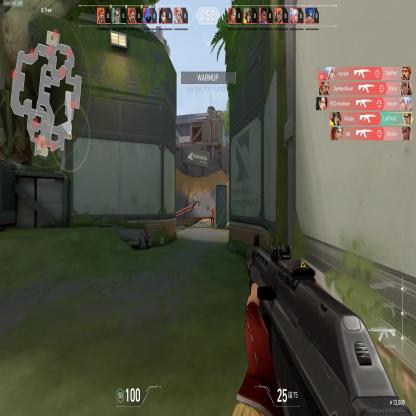
Label: enemy